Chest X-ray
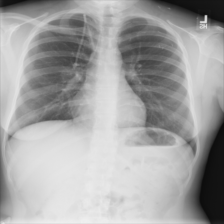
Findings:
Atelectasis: negative
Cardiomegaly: negative
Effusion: negative
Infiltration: negative
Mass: negative
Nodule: negative
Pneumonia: negative
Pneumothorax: negative
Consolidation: negative
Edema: negative
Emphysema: negative
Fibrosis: negative
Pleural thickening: negative
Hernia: negative